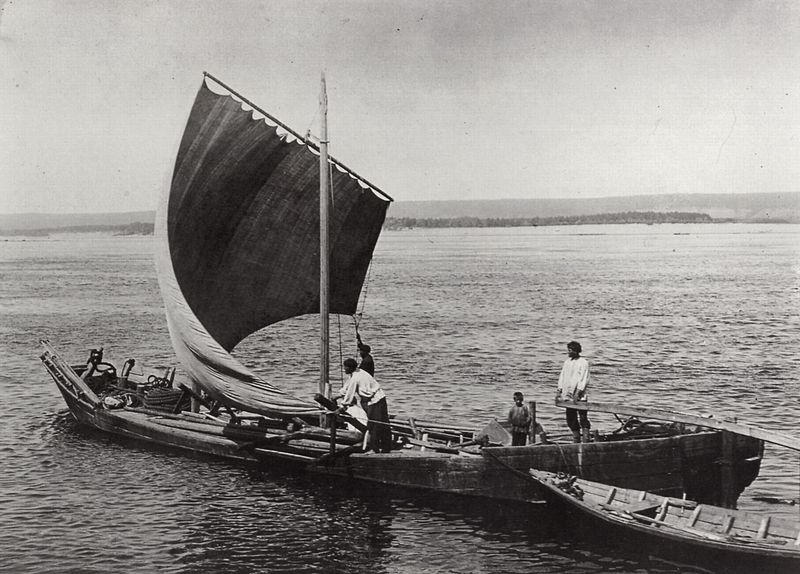
Titel: Fischerboote auf der Volga
Künstler: A. Vasil'ev
Schlagwörter: himmel, mann, meer, wasser, weiß, fluss, menschen, see, ufer, grau, hell, holz, männer, schwarz, tuch, falten, stehen, ferne, spiegelung, gewässer, insel, land, kind, boot, boote, ruder, schiff, segel, segelboot, wellen, mast, arbeiten, russland, seile, ruderer, rudern, junge, taue, ozean, segeln, foto, fotografie, photographie, schwarzweiß, photo, rau, segeltuch, aufnahme, horizint, beiboot, dokumentation, überfahrt, gebläht, drachensegel, waasser